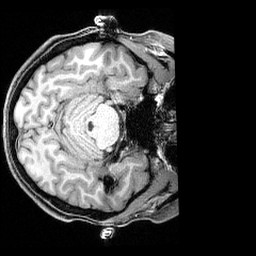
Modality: T1w
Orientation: axial
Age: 22
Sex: female
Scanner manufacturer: siemens
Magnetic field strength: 3 T
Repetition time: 2.3 s
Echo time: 0.00324 s